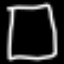
Label: square